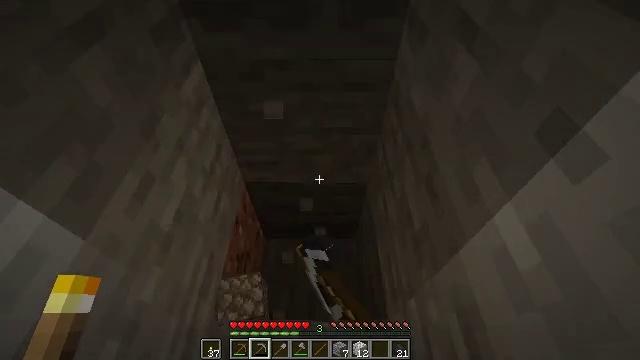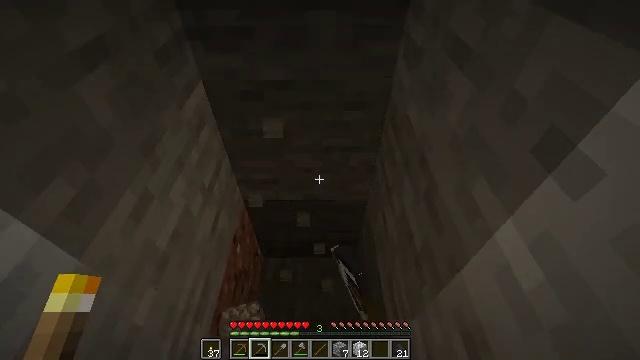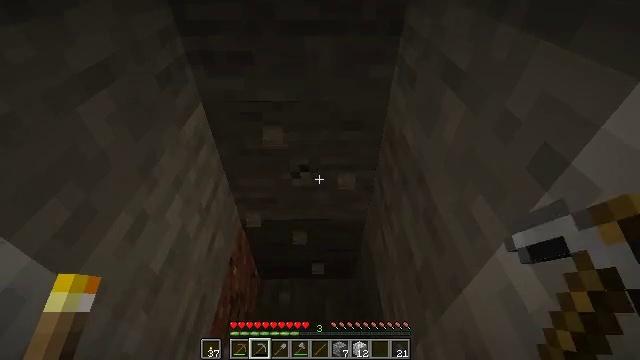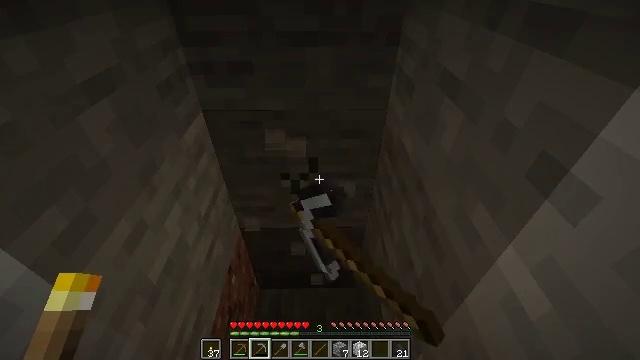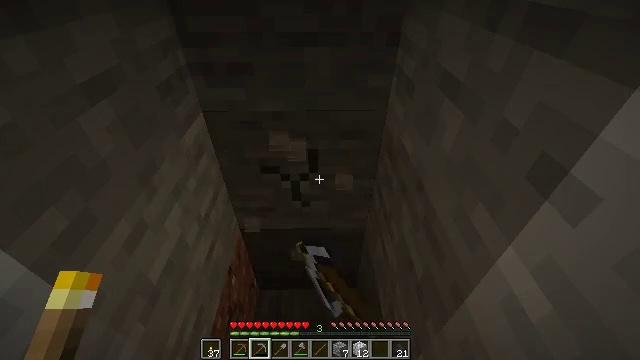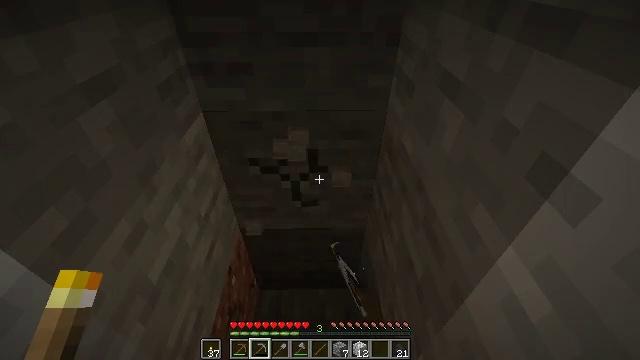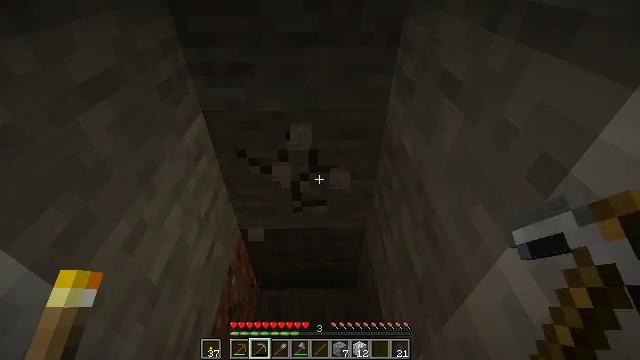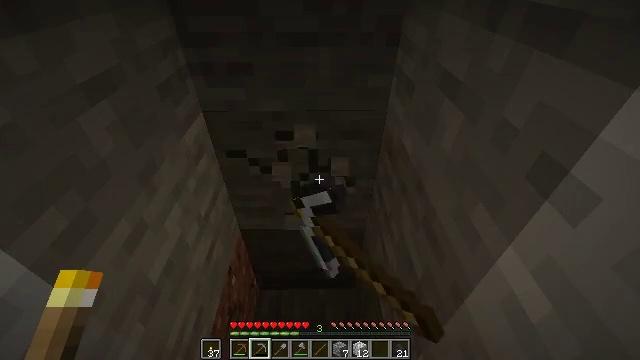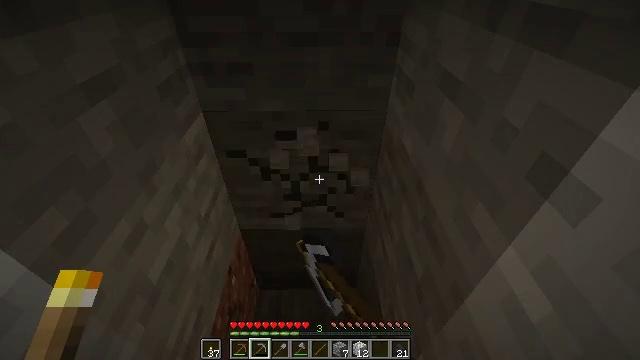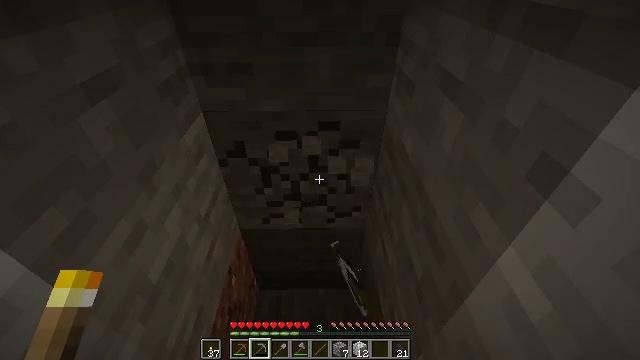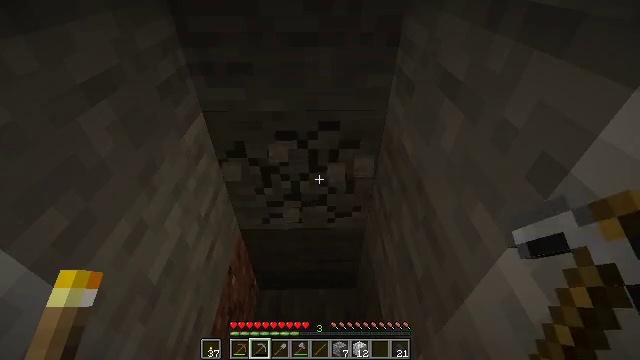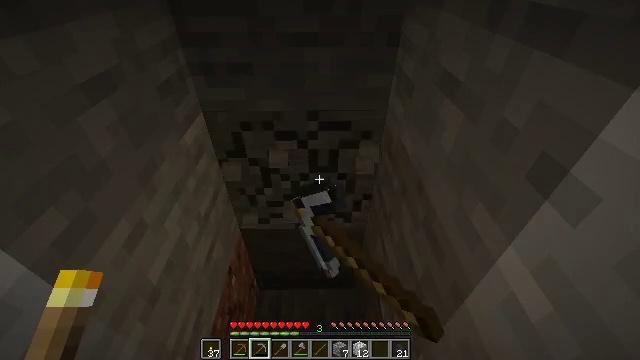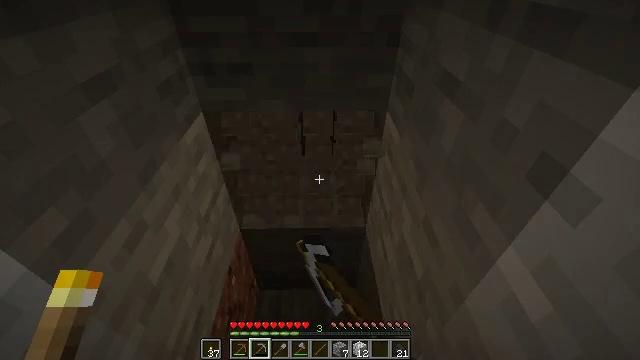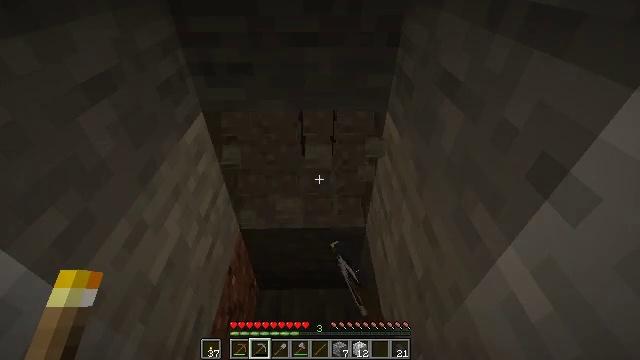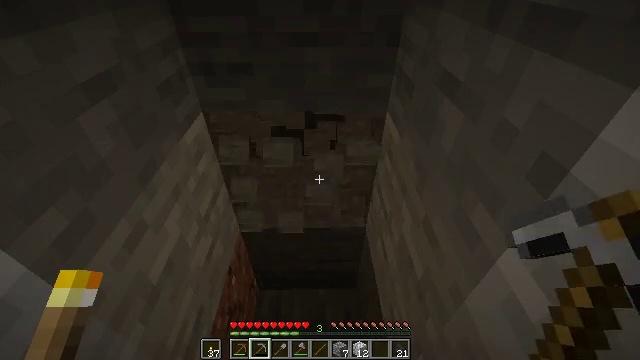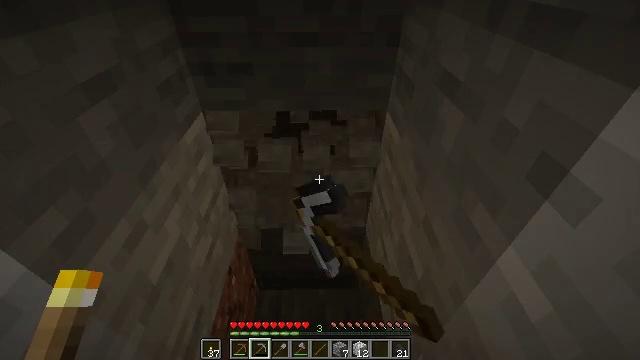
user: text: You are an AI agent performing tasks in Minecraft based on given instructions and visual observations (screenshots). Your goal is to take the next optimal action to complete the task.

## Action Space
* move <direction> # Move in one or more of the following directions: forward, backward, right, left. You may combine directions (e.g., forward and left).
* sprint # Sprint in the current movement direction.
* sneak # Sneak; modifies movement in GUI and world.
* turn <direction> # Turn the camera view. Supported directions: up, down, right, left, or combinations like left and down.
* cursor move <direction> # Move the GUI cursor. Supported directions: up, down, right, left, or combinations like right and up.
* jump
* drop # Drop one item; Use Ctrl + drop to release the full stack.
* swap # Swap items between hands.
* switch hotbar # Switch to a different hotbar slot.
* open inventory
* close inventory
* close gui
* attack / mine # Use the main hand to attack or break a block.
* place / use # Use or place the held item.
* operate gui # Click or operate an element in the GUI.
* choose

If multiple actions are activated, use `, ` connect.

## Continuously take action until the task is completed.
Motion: motion action
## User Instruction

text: Collect stone from the mine.
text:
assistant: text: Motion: turn up, attack / mine
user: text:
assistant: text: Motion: turn up, attack / mine
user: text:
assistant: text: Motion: turn up, attack / mine
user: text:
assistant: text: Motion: attack / mine
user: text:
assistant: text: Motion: attack / mine
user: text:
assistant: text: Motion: attack / mine
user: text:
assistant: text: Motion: attack / mine
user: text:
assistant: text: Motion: attack / mine
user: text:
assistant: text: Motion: attack / mine
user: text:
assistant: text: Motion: attack / mine
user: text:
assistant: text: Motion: attack / mine
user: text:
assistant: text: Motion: attack / mine
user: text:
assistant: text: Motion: attack / mine
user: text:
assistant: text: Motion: attack / mine
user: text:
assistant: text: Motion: attack / mine
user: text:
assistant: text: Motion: attack / mine
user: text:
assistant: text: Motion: attack / mine
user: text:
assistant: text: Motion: attack / mine
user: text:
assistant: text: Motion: attack / mine
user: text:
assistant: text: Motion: turn down, attack / mine
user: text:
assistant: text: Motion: turn down, attack / mine
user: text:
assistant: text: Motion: turn down, attack / mine
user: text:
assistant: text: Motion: attack / mine
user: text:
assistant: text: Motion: attack / mine
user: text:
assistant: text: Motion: attack / mine
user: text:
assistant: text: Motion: attack / mine
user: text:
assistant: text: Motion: attack / mine
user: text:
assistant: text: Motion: attack / mine
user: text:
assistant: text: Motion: attack / mine
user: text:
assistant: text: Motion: attack / mine